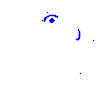
Particle: electron